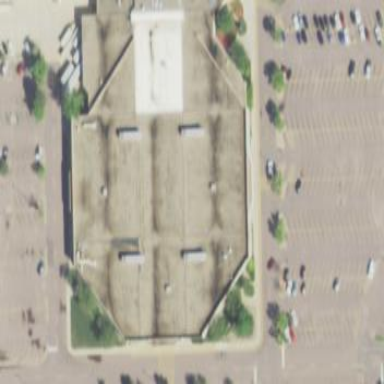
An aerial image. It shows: Department store building. It is part of larger structure.